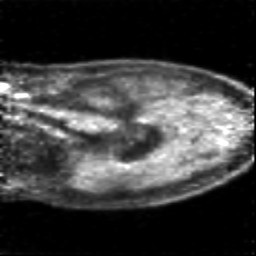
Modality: PET
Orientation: sagittal
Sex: female
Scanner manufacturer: siemens